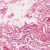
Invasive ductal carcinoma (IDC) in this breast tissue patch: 0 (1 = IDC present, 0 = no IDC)